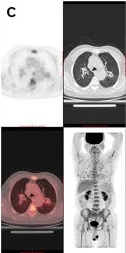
PET/CT scans of the patient. (B) Disease progression after first-line chemotherapy. The sizes and FDG uptakes of massive consolidations in the bilateral lungs increased with SUVmax of 31.5. FDG uptakes of other lesions decreased.
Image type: radiology (pet)